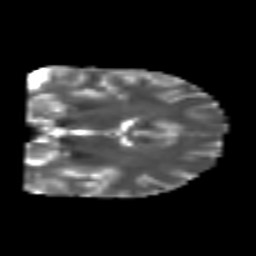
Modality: T2w
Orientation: coronal
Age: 25
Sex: male
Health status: healthy